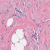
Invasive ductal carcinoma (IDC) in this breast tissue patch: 0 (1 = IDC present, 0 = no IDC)